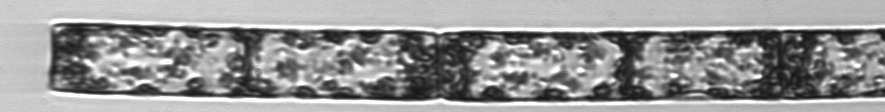
Label: Guinardia_flaccida